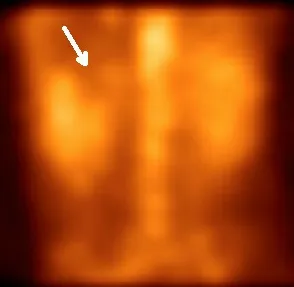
Volume-rendered Single Photon Emission-Computed Tomography image of a gallium scan demonstrating absence of tracer localization in the upper pole of the right kidney (white arrow) compatible with infarction.
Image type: radiology (spect)